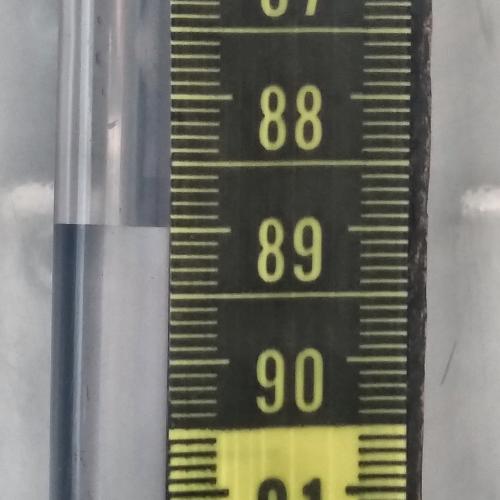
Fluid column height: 89.0 cm